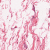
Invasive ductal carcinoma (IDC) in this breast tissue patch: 0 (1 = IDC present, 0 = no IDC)